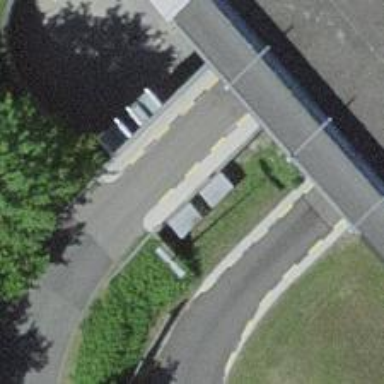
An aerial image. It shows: Wall barrier.